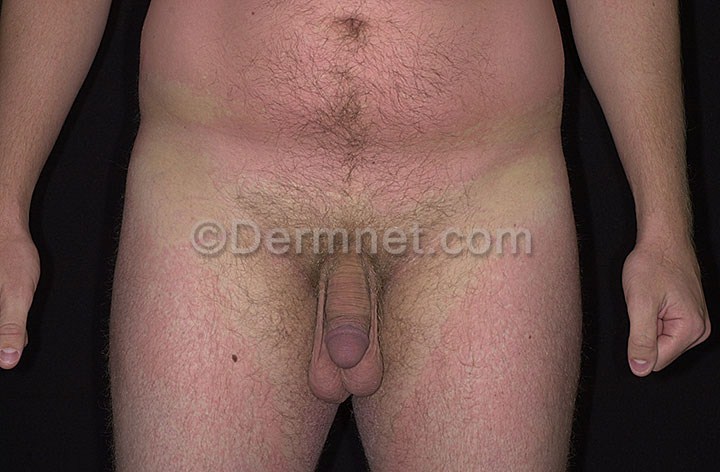
Disease: Exanthems and Drug Eruptions